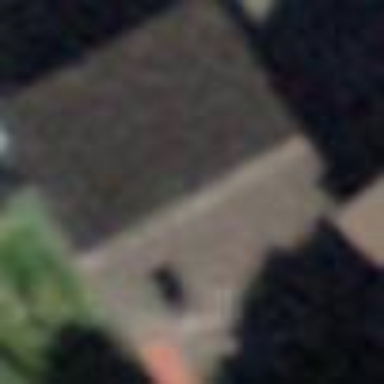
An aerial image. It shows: Garage.